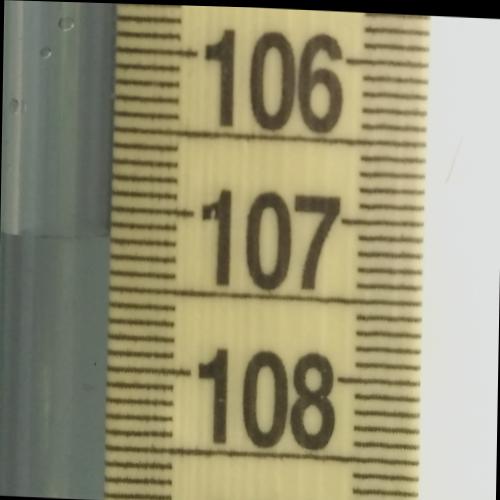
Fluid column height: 107.2 cm